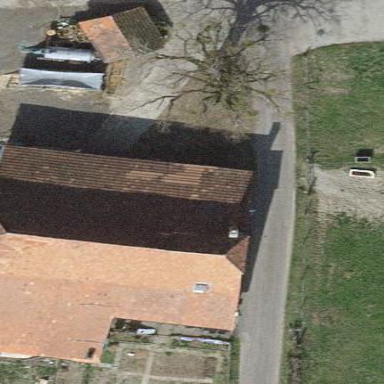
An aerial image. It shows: Farm building with gabled roof.